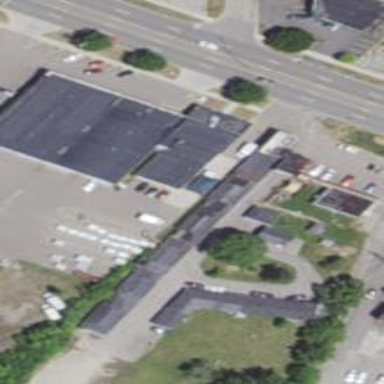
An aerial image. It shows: Building that is motel.